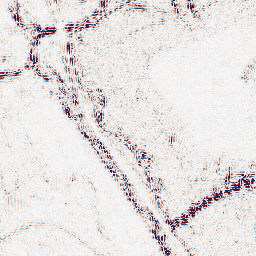
Category: wavelet
Decomposition family: wavelet_biorthogonal
Decomposition parameters: wavelet: bior2.4
level: 2
Upsampling method: quartic
Upsampling parameters: scale: 2
Upsampling scale: 2